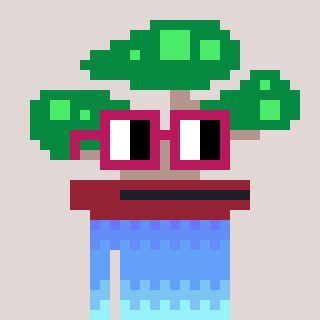
a pixel art character with square dark red glasses, a bonsai-shaped head and a magenta-colored body on a warm background